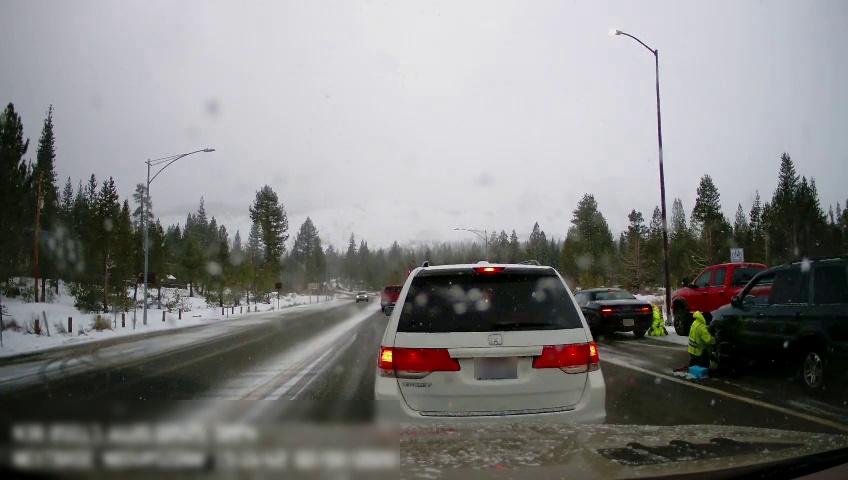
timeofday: Day
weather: Snowy
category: Drivable Space
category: Vehicles | Van
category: Vehicles | SUV
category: Vehicles | Truck
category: Pedestrians
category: Pedestrians
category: Vehicles | Car
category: Vehicles | Truck
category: Vehicles | SUV
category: Lanes | Current Lane
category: Lanes | Alternate Lane
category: Lanes | Alternate Lane
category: Lanes | Alternate Lane
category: Traffic | Signs